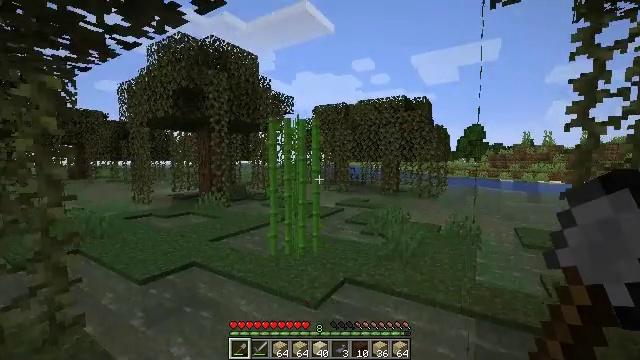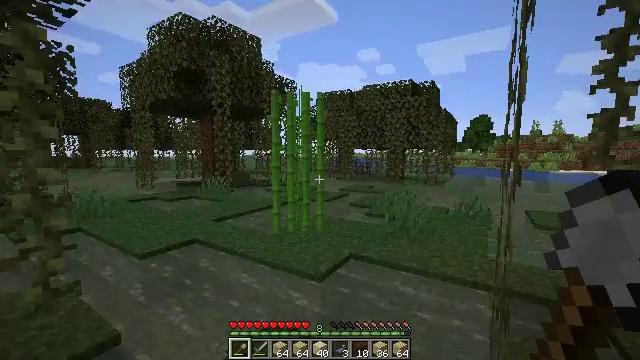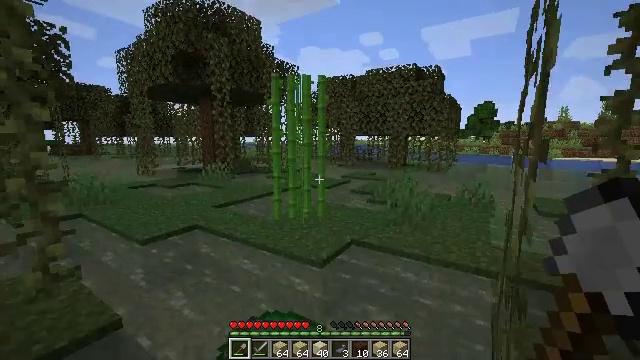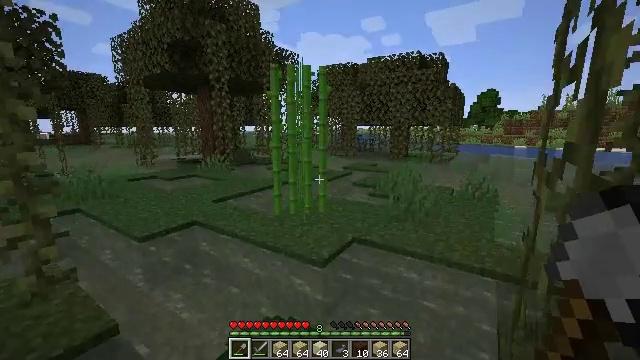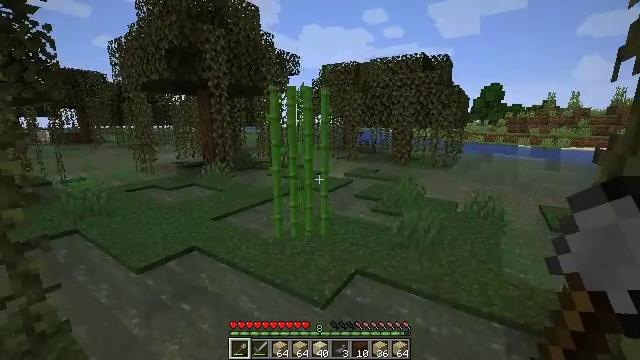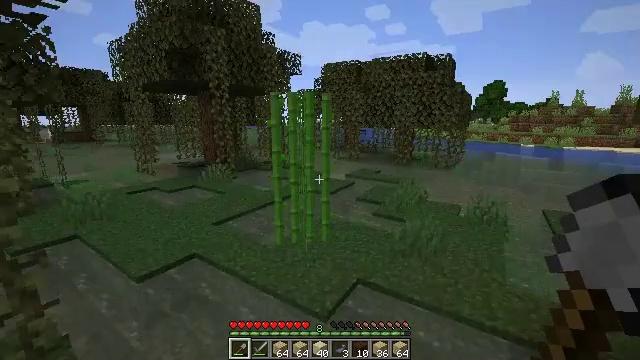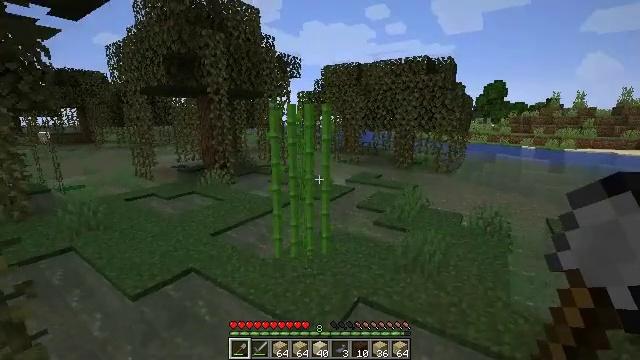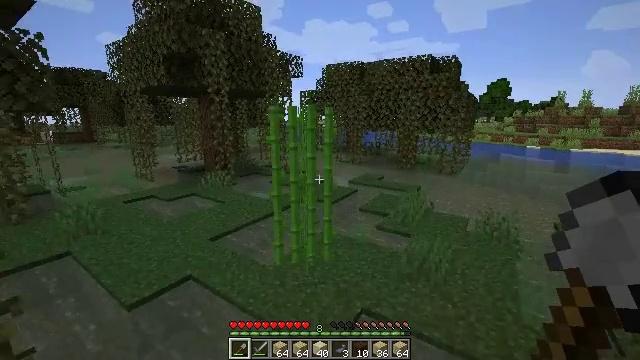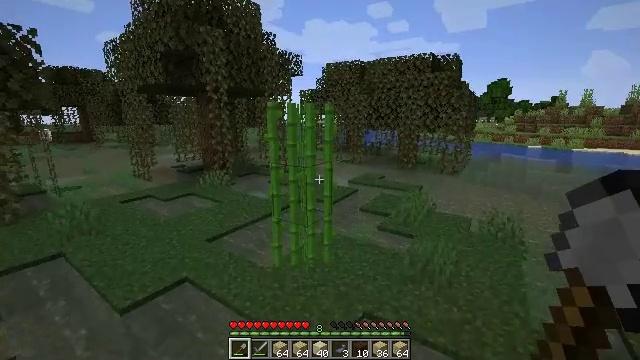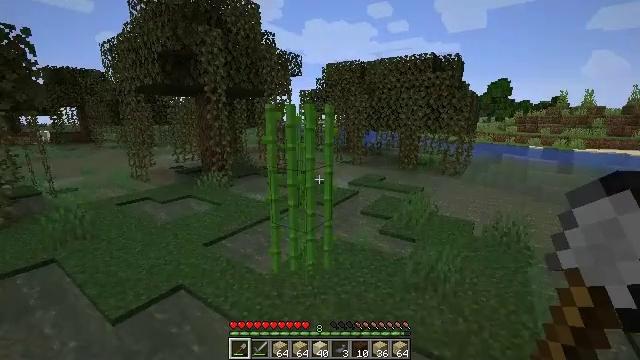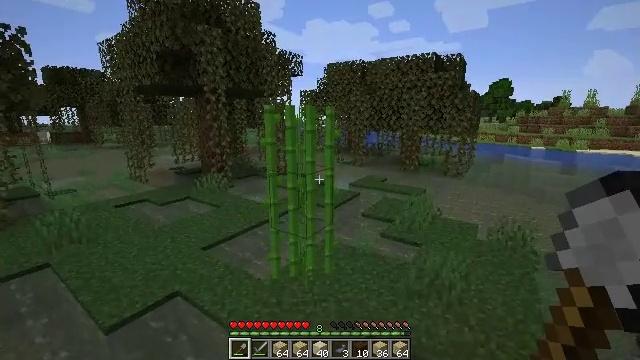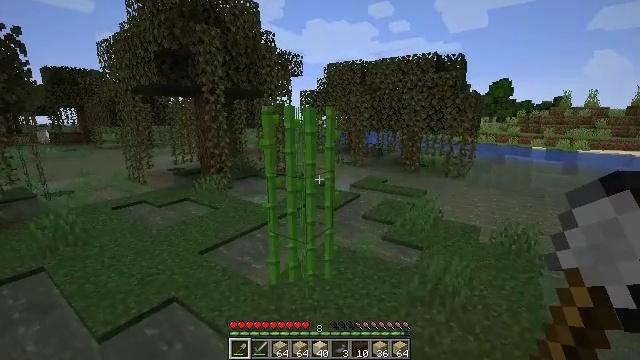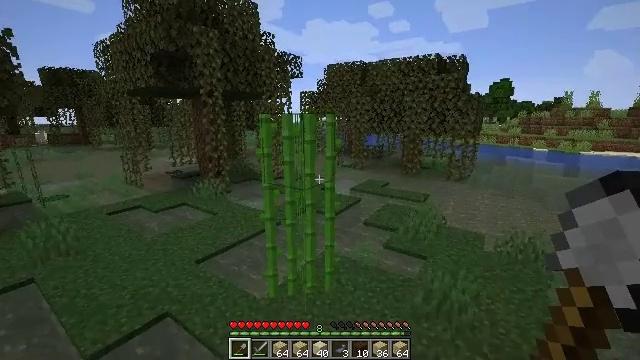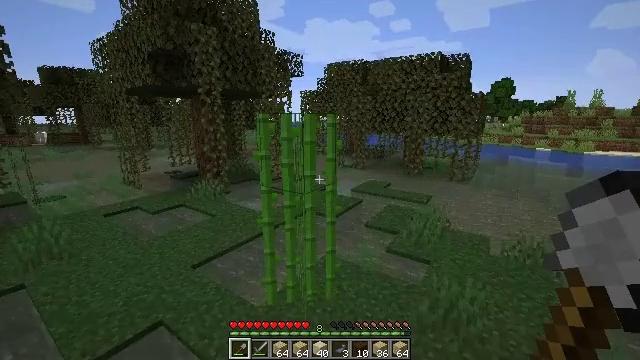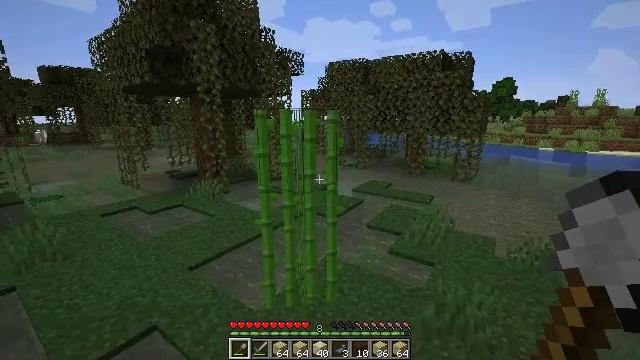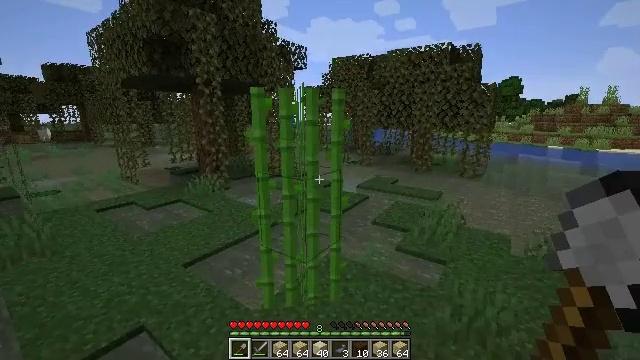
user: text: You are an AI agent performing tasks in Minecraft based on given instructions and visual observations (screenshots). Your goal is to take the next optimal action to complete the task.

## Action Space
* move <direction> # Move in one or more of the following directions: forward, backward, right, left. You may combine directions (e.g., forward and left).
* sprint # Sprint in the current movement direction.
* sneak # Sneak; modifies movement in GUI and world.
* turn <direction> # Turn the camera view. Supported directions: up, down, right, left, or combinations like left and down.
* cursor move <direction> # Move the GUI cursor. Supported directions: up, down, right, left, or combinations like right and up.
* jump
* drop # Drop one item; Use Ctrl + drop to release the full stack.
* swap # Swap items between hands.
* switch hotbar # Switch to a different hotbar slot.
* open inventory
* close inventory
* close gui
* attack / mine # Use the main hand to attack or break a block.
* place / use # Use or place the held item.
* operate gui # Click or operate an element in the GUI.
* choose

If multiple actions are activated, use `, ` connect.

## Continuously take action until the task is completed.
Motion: motion action
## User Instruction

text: Collect sugar cane near water sources.
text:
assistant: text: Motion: move forward, turn down, jump
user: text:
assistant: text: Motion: move forward, turn down, jump
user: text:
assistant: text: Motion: move forward, turn down, jump
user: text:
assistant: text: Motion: move forward, turn down, jump
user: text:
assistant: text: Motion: move forward, jump
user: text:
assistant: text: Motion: move forward, jump
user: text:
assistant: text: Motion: move forward, jump
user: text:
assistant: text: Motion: move forward, jump
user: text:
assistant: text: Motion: move forward, jump
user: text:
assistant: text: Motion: move forward, jump
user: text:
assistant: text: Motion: move forward, jump
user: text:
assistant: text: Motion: move forward, jump
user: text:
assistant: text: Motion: move forward, jump
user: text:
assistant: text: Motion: move forward, jump
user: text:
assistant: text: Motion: move forward, jump
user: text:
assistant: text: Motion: move forward, turn left, jump
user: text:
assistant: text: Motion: move forward, turn left, jump
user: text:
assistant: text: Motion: move forward, jump
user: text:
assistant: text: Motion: move forward, jump
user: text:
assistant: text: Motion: move forward, jump
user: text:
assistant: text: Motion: move forward, jump
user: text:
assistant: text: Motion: move forward, attack / mine, jump
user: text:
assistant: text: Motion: move forward, attack / mine
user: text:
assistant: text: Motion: move forward, attack / mine
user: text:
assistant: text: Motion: move forward
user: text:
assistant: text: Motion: move forward
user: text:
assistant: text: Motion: move forward
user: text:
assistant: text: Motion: move forward
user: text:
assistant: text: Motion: move forward
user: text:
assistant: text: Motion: move forward